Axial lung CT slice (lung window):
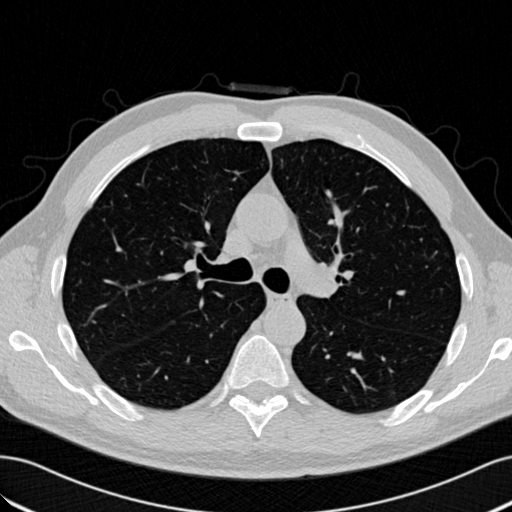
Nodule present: no